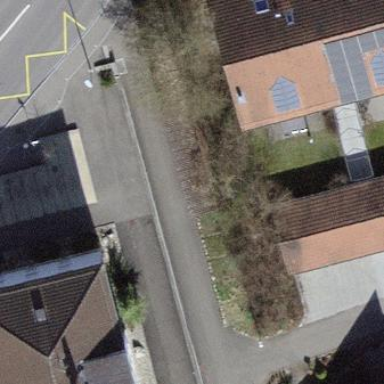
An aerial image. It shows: Bicycle parking area with wall loops for securing bikes.